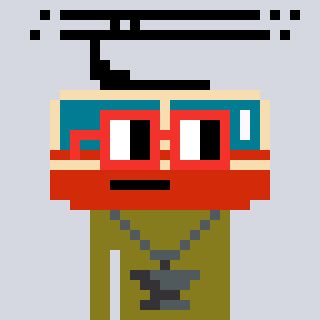
a pixel art character with square red glasses, a tram wagon-shaped head and a gunk-colored body on a cool background